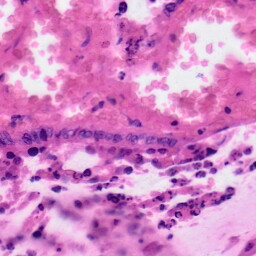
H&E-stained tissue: Colon